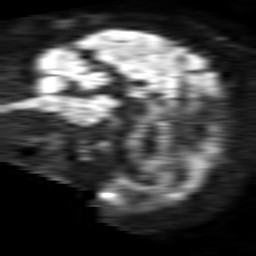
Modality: TRACE
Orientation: sagittal
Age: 87
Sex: female
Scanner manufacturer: philips
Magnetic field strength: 1.5 T
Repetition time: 3.395 s
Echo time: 0.06922 s